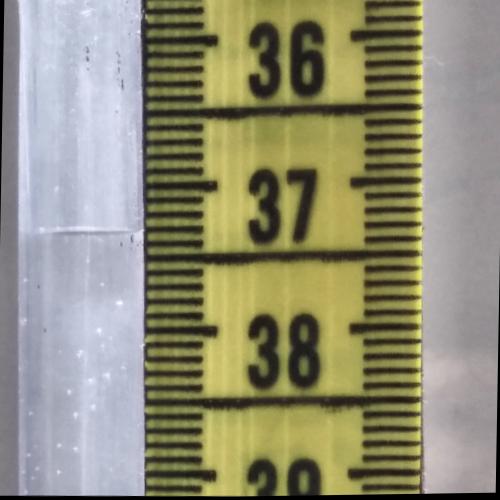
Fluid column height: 37.3 cm